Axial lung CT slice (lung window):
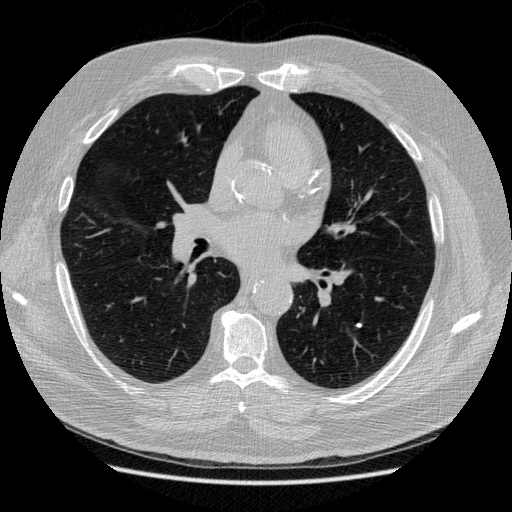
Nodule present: yes
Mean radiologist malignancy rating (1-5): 1